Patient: sex F, age 61
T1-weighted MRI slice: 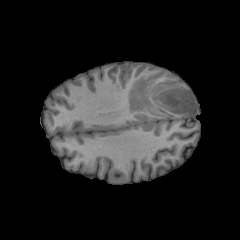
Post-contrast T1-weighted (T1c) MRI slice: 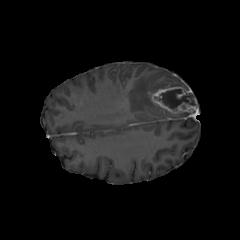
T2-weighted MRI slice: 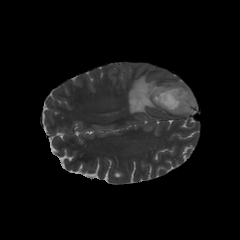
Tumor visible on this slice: yes
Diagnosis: Glioblastoma, IDH-wildtype
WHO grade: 4